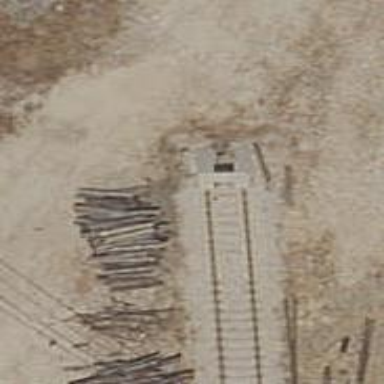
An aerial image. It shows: Railway buffer stop.